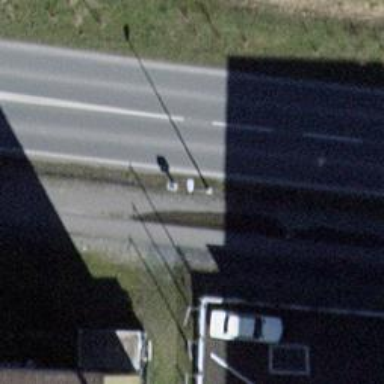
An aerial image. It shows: Traffic monitoring system is in place.